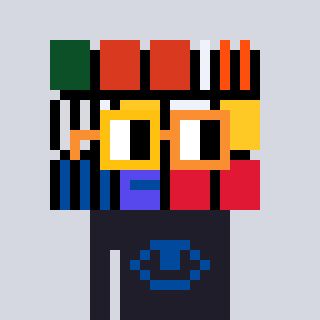
a pixel art character with square yellow and orange glasses, a abstract-shaped head and a grayscale-colored body on a cool background